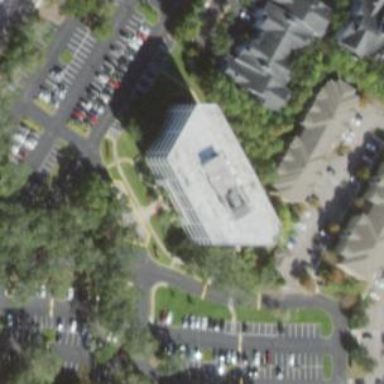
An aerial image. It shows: Office building.